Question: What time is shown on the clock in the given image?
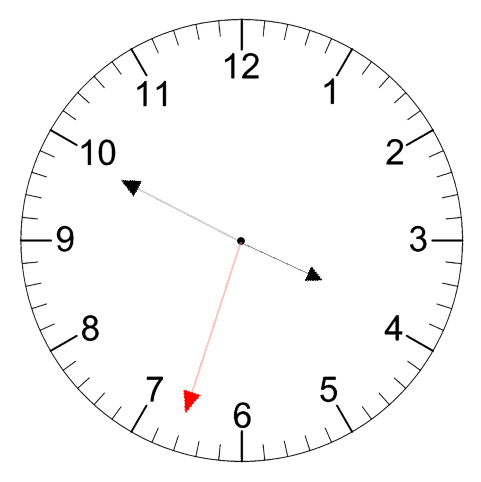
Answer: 03:49:33